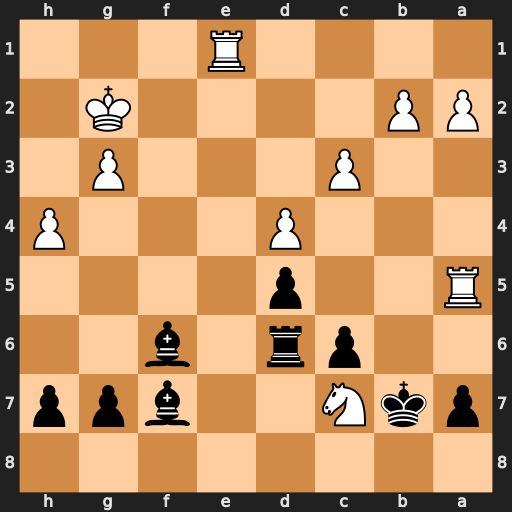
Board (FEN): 8/pkN2bpp/2pr1b2/R2p4/3P3P/2P3P1/PP4K1/4R3
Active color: b
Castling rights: -
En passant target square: -
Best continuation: Bd8 Nb5 cxb5